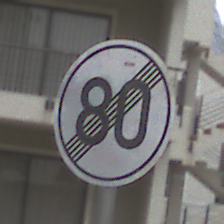
Verkehrszeichen: EndeGeschwindigkeit80
Umgebung: Outdoor, Urban
Tageszeit: Midday
Wetter: Overcast
Licht: Natural
Jahreszeit: NotSpecified
Kontrast: LowContrast